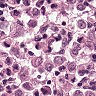
Metastatic tissue present: yes